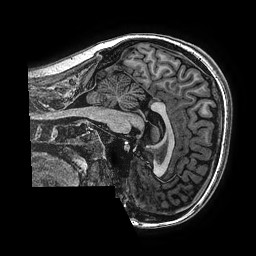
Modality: T1w
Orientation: sagittal
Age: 18
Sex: female
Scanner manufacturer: ge
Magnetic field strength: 3 T
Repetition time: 0.00766 s
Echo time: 0.003476 s